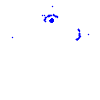
Particle: kaon